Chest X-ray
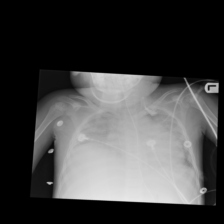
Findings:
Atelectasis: negative
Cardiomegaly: negative
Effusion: negative
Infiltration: negative
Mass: negative
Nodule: negative
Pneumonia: negative
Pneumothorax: negative
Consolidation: negative
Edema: negative
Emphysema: negative
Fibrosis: negative
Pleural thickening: negative
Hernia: negative